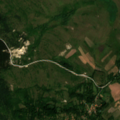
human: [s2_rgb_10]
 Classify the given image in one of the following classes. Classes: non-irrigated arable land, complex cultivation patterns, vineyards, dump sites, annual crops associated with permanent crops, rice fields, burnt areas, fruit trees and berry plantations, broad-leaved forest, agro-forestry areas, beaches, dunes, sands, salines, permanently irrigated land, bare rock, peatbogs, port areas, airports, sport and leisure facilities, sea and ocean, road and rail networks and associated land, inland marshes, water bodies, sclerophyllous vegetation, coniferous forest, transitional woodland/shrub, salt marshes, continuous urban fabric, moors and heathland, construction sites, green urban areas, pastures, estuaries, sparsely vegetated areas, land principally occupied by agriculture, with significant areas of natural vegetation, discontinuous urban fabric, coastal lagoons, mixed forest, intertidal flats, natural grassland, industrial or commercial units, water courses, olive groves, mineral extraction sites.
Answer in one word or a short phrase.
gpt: pastures, complex cultivation patterns, broad-leaved forest, transitional woodland/shrub